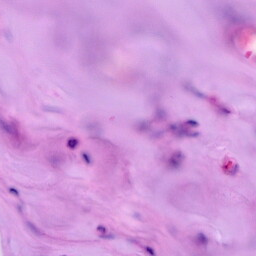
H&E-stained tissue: Breast